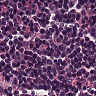
Metastatic tissue present: no